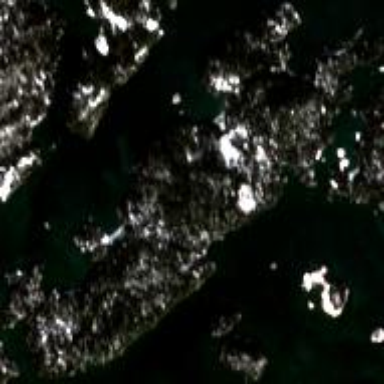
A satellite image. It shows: Island with natural coastline.